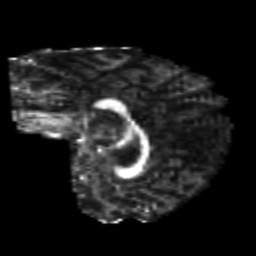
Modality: FA
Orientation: sagittal
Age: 24
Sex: female
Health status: healthy
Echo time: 0.074 s